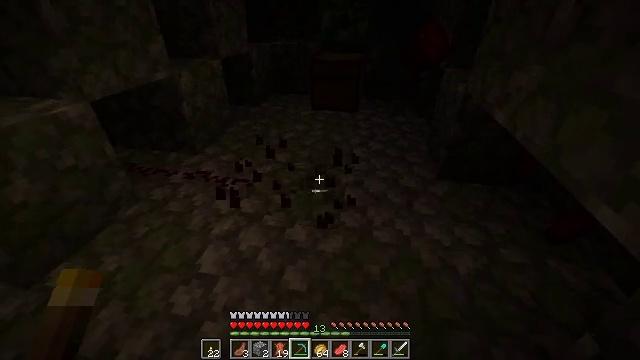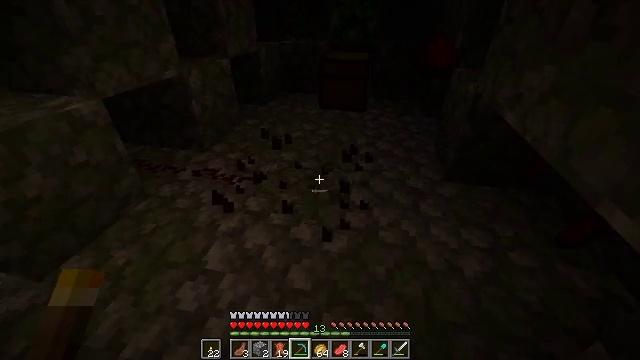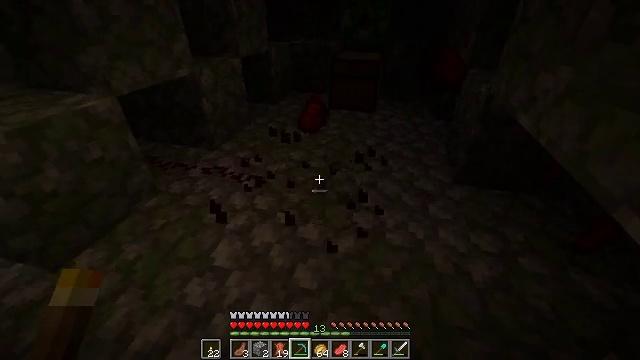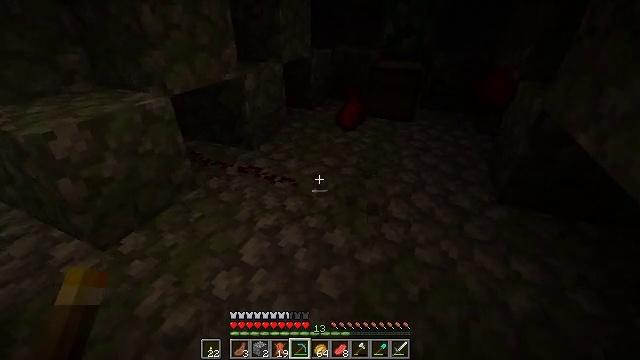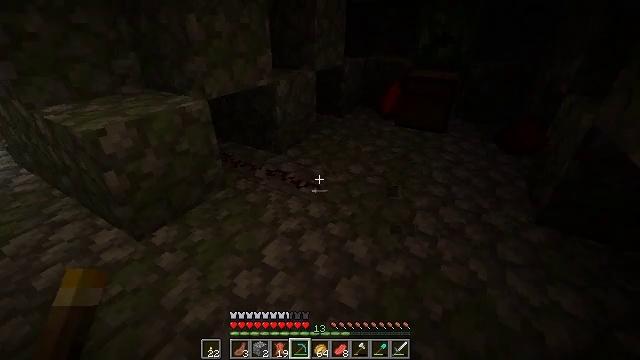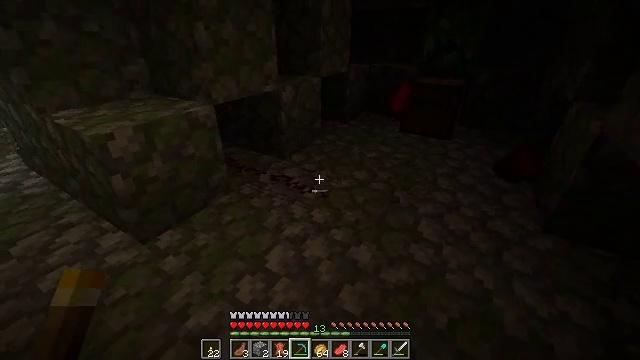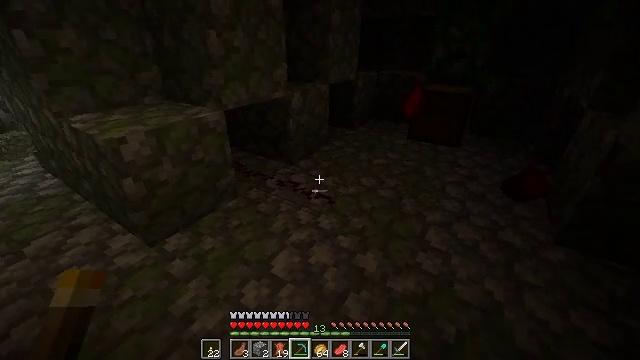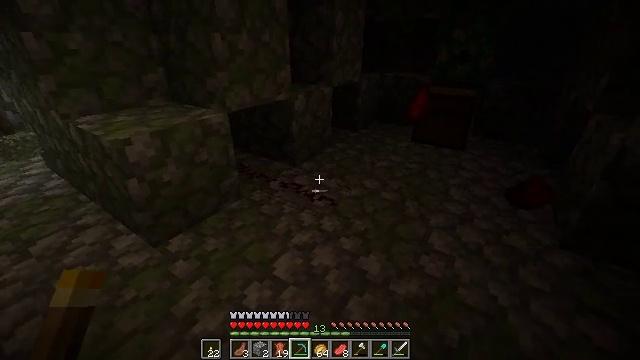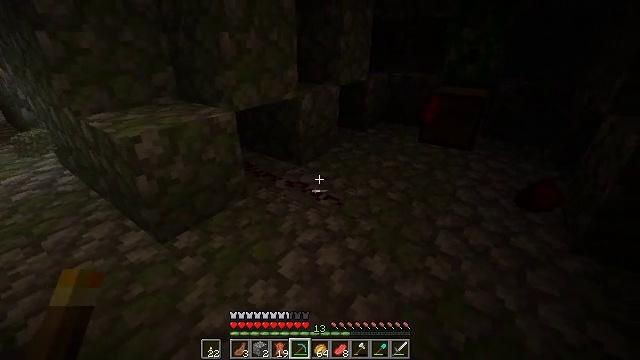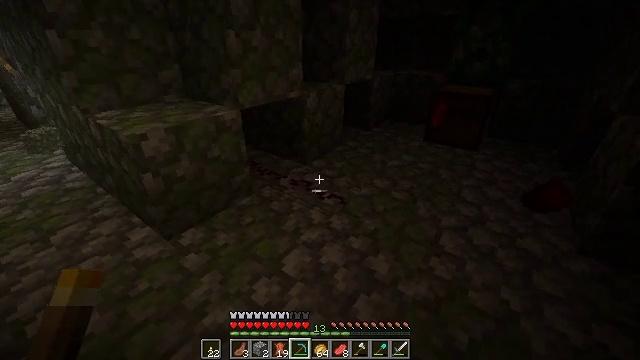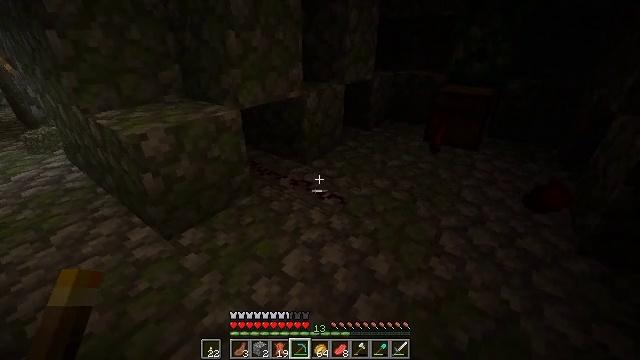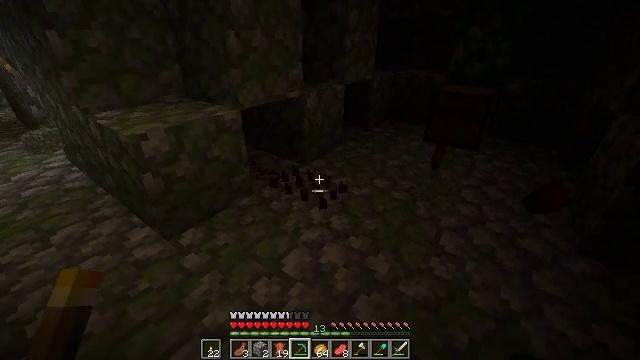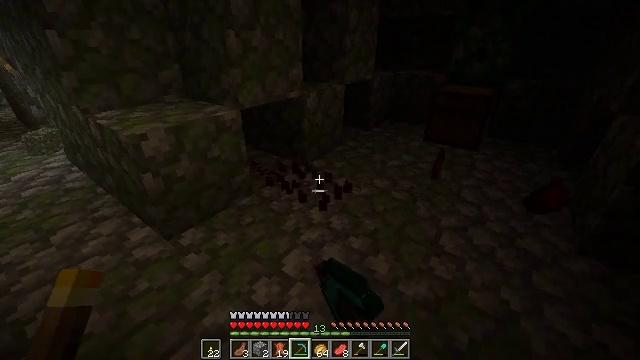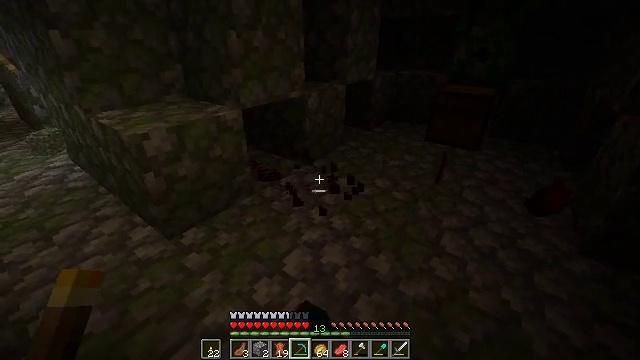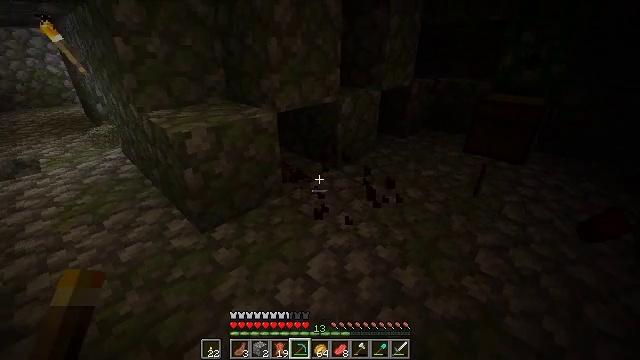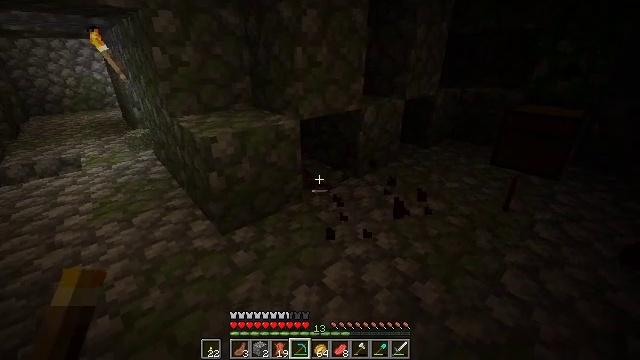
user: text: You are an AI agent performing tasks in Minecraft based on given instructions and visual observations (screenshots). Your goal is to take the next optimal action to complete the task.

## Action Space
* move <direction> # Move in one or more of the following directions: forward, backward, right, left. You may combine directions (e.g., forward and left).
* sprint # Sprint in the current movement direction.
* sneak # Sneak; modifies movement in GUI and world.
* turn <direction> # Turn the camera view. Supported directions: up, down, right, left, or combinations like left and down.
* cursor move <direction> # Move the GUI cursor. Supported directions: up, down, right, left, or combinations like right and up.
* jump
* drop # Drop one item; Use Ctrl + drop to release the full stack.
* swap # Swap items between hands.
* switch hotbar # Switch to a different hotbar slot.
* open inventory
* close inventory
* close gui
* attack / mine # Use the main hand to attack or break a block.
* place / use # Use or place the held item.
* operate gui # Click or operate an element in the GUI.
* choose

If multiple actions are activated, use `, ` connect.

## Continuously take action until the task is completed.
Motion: motion action
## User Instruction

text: Gather redstone wire from the ground.
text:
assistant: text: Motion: turn left
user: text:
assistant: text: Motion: turn left
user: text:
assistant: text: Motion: turn left and up
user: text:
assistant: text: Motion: turn left and up
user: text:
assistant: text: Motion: turn left and up
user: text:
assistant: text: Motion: turn left and up
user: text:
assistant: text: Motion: no_op
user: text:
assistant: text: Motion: turn left
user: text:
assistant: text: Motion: turn left
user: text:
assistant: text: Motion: no_op
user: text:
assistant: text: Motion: attack / mine
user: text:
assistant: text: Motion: attack / mine
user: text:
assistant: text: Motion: attack / mine
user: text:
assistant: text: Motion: turn left and up
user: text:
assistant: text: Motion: turn left and up
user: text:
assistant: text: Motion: no_op
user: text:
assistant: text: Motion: no_op
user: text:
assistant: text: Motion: no_op
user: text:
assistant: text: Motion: no_op
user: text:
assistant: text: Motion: no_op
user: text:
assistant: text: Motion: no_op
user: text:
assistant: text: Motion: no_op
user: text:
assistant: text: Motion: no_op
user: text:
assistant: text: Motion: attack / mine
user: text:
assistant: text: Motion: attack / mine
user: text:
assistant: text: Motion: attack / mine
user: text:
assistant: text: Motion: no_op
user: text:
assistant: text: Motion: no_op
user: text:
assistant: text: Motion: no_op